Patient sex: M
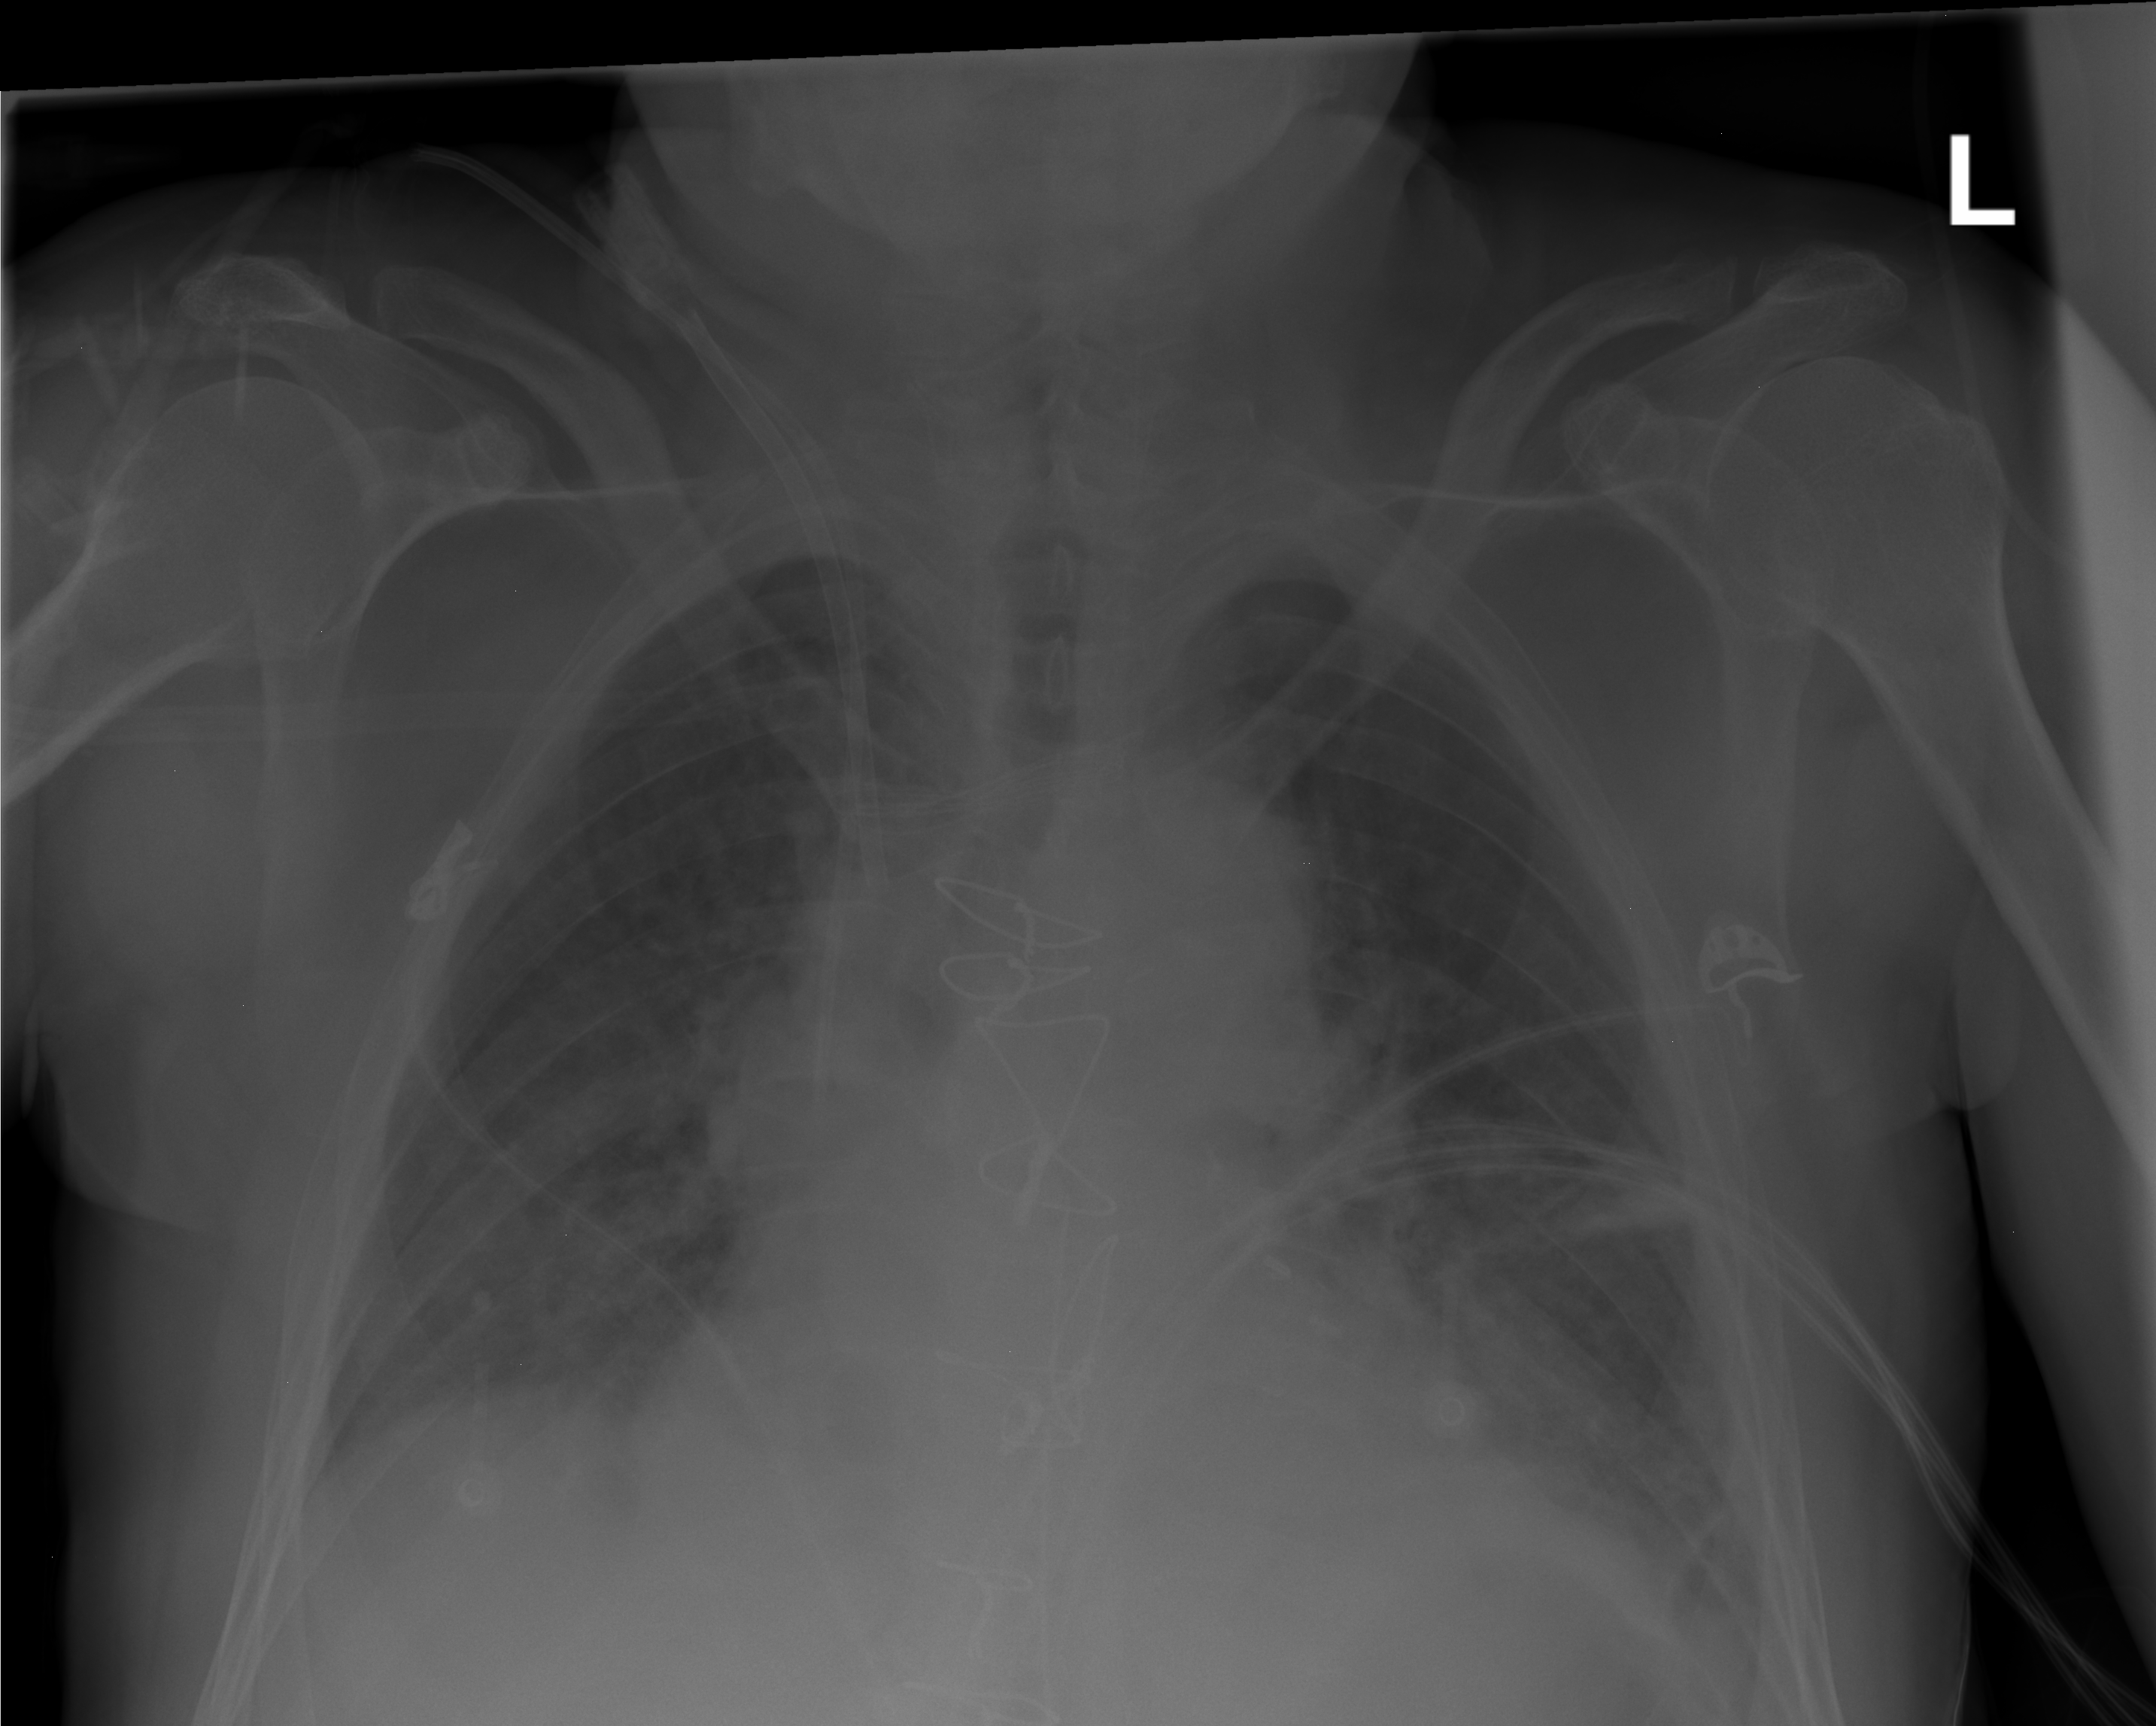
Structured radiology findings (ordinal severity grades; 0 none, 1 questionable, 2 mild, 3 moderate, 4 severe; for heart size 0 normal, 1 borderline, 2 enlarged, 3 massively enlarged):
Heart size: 2
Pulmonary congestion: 3
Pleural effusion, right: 2
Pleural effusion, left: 2
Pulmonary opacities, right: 0
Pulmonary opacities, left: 1
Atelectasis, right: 2
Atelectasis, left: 2